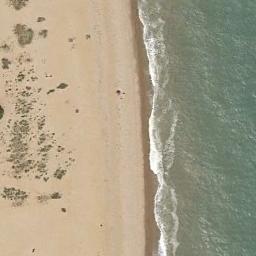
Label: beach